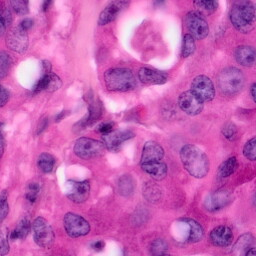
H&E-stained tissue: Pancreatic